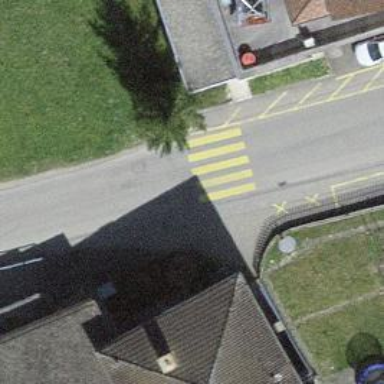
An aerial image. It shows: Uncontrolled zebra crossing with zebra markings.